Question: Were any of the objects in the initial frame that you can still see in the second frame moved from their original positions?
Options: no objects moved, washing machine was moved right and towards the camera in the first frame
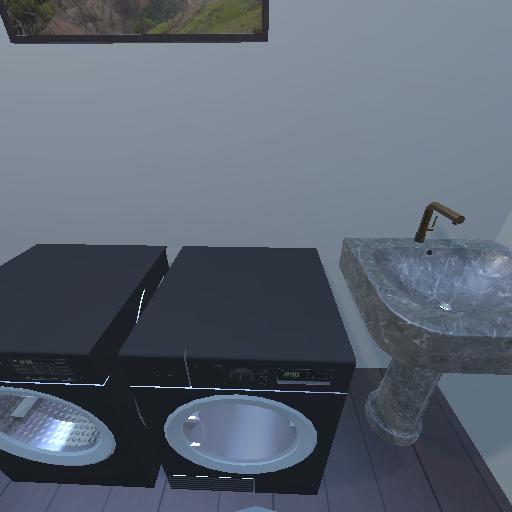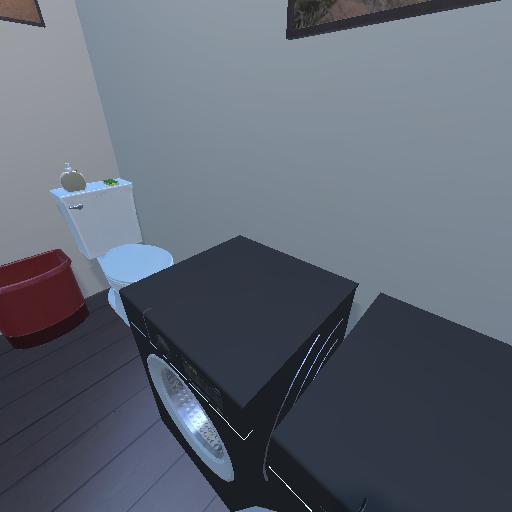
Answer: no objects moved